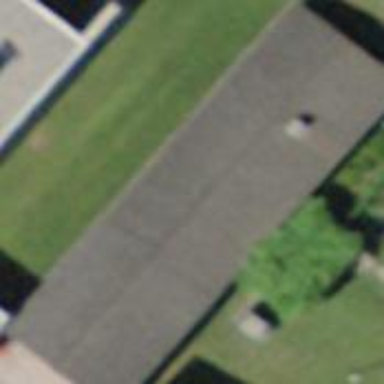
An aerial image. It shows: Garage.